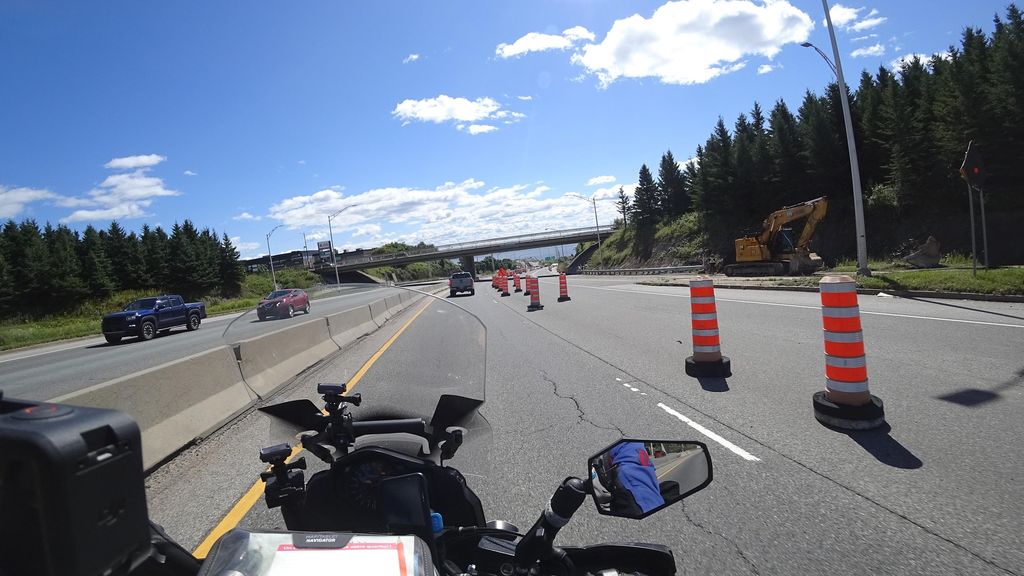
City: quebec_city